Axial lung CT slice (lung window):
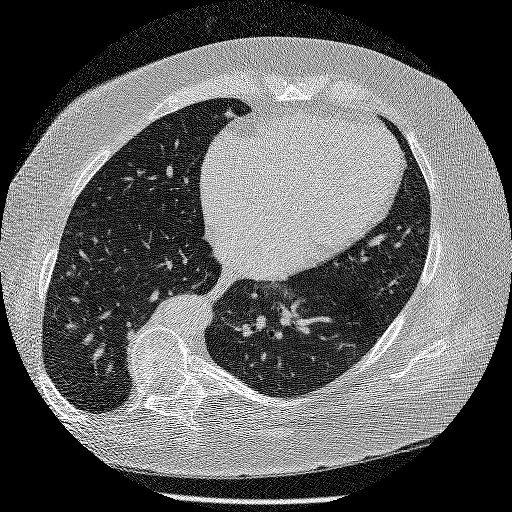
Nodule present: no